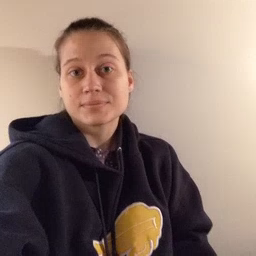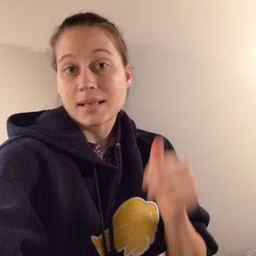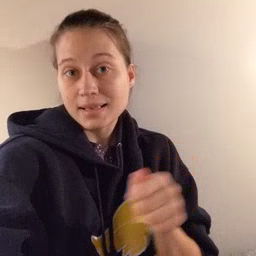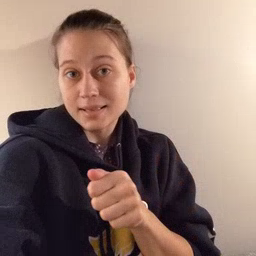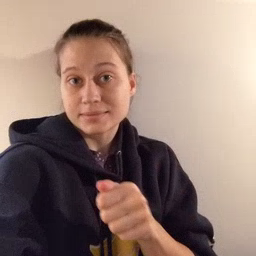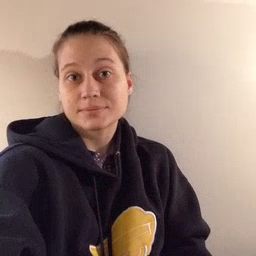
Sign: hide